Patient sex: M
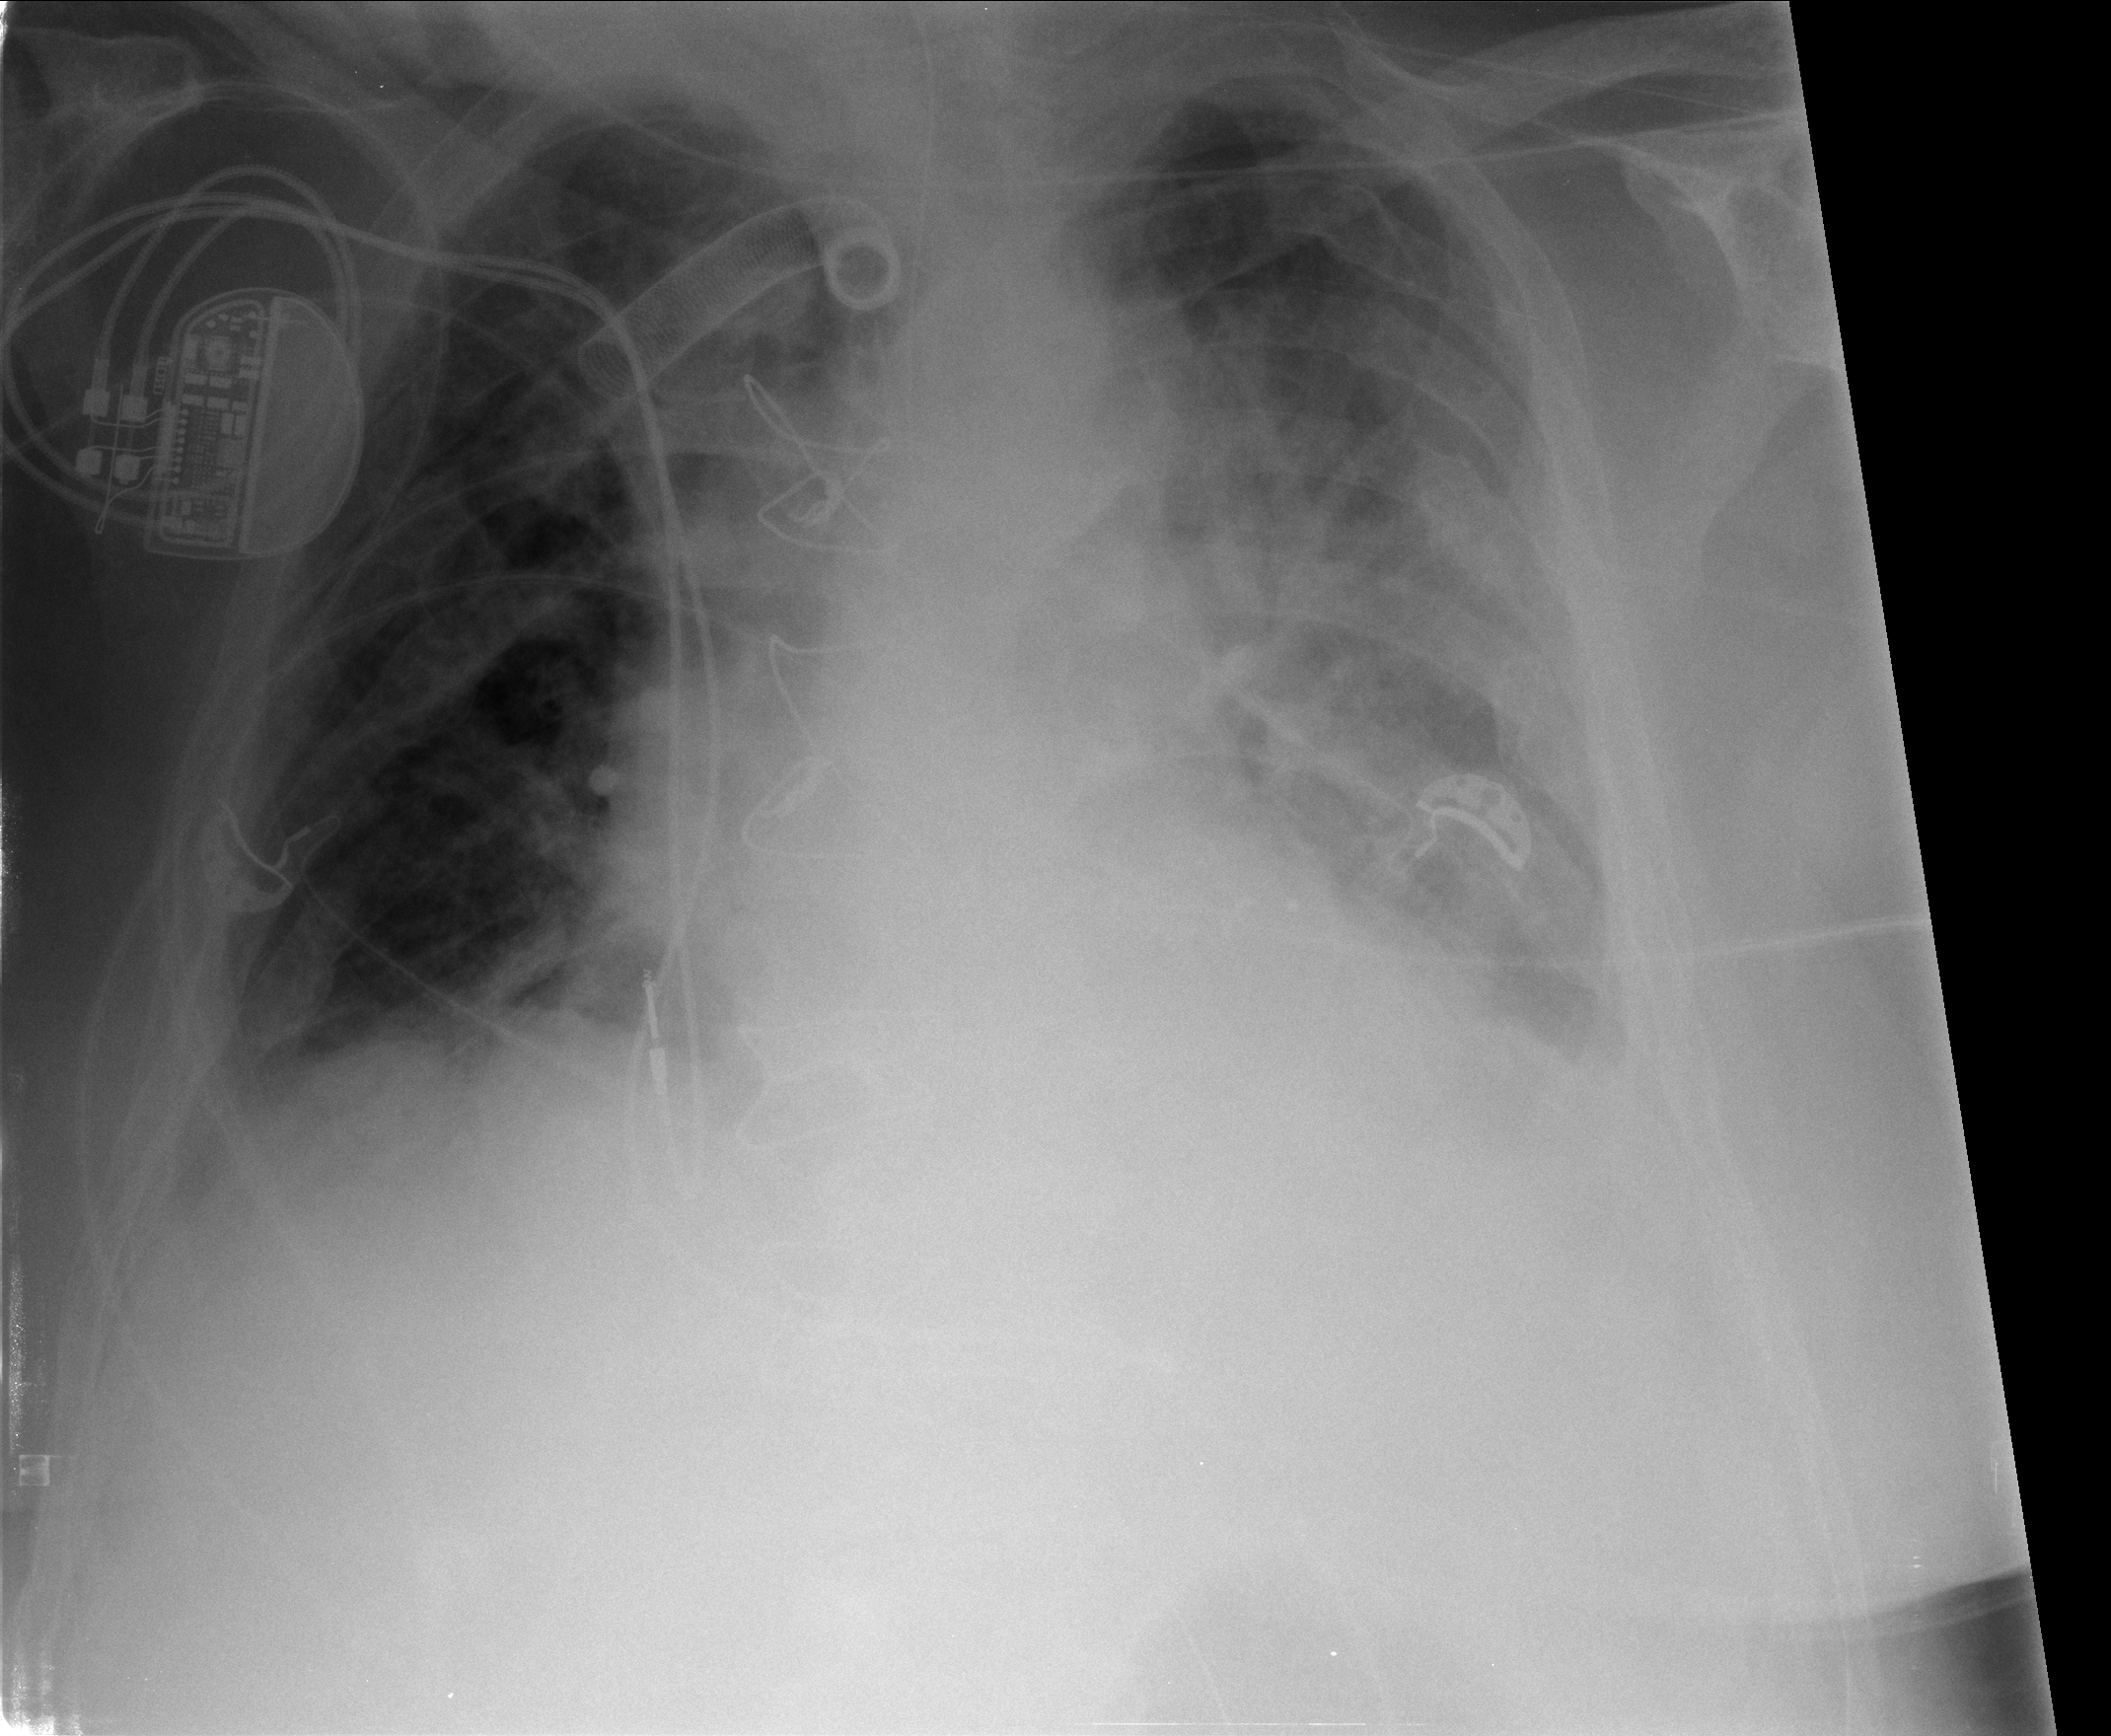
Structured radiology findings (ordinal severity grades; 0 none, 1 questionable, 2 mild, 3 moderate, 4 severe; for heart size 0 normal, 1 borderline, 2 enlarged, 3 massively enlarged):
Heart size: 2
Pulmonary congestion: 2
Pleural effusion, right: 2
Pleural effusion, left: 2
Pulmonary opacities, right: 2
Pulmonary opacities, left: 3
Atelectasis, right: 0
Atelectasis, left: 2